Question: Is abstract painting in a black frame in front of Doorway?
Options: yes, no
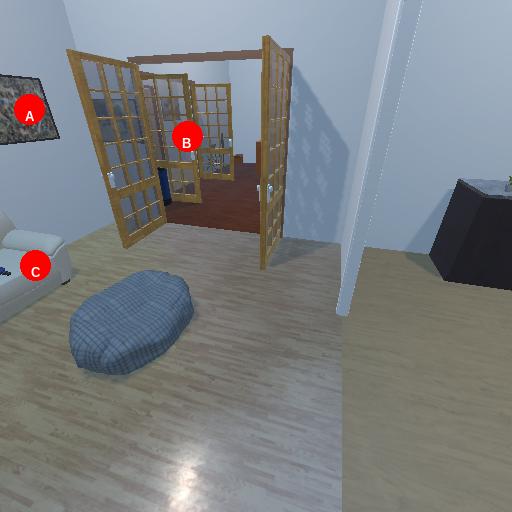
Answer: yes